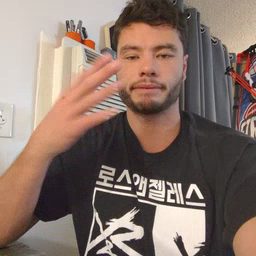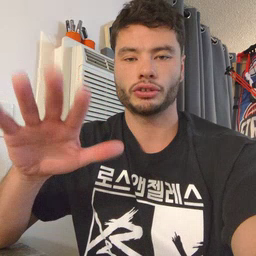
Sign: finish